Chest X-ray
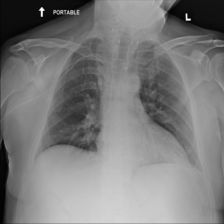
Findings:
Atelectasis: negative
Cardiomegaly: negative
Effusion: negative
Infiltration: negative
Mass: negative
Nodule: negative
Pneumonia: negative
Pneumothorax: negative
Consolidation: negative
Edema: negative
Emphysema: negative
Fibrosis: negative
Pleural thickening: negative
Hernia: negative